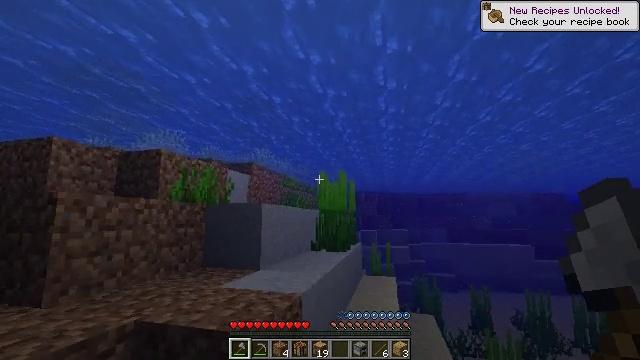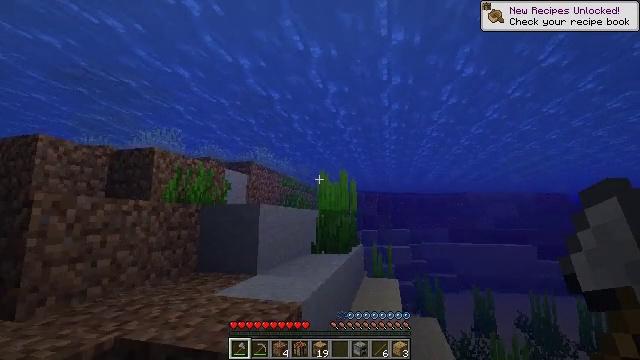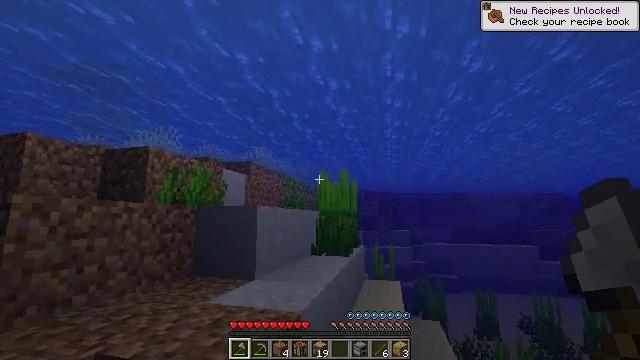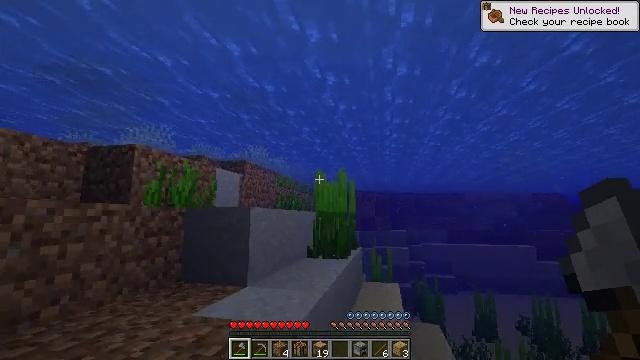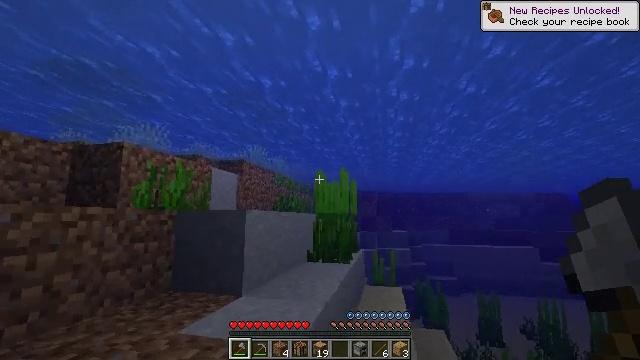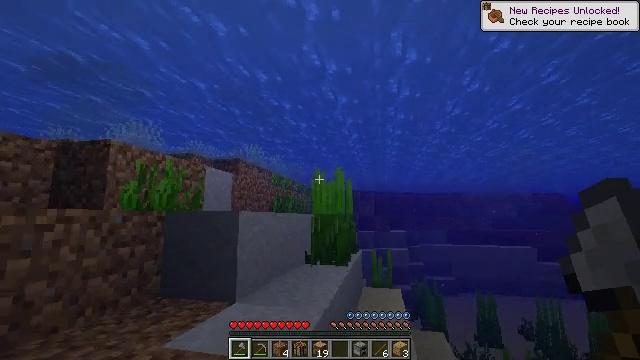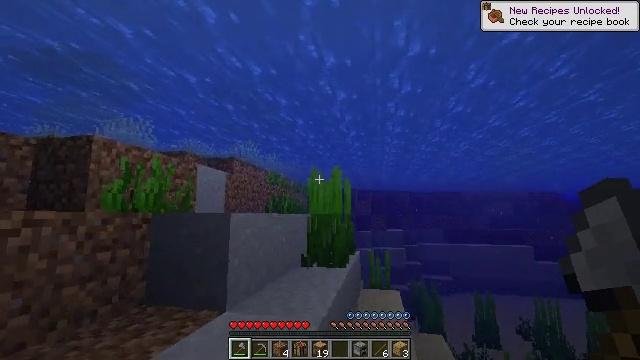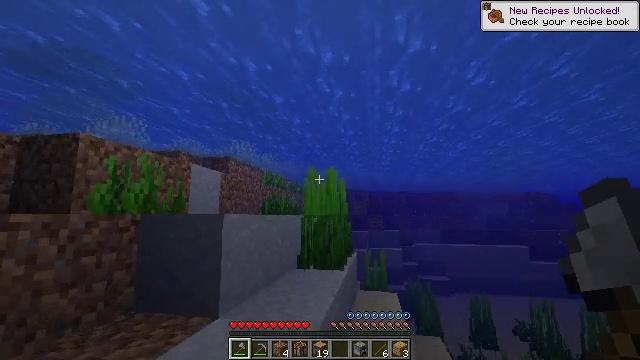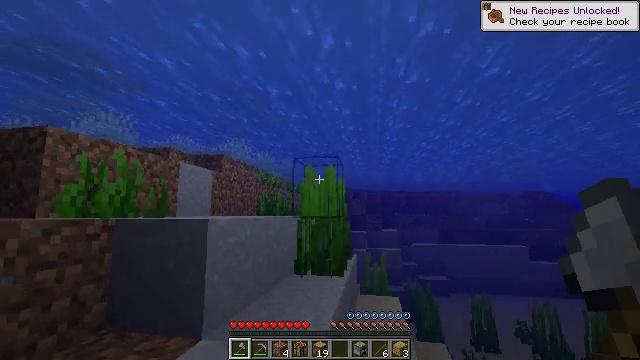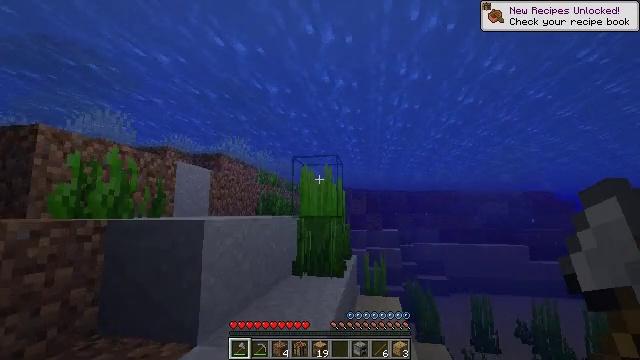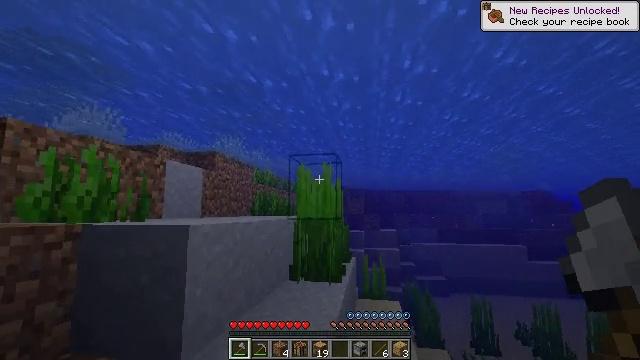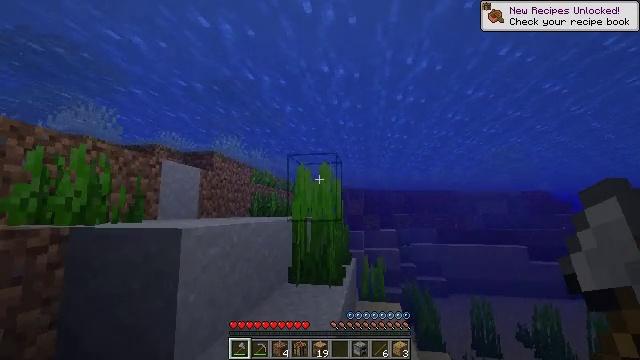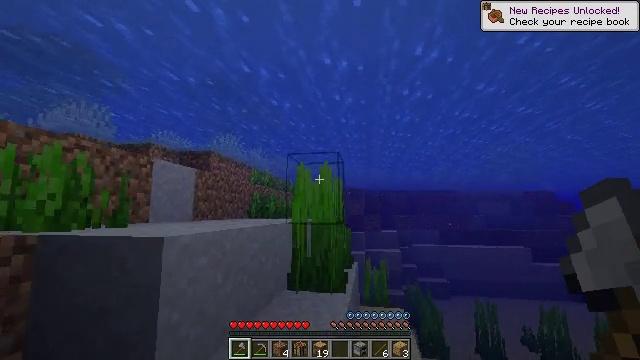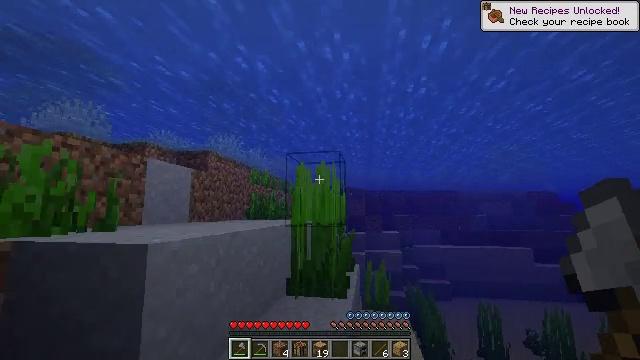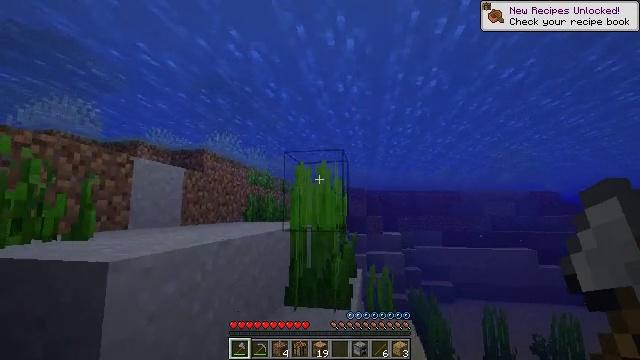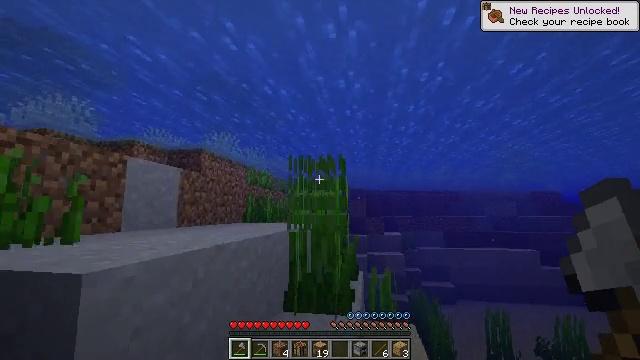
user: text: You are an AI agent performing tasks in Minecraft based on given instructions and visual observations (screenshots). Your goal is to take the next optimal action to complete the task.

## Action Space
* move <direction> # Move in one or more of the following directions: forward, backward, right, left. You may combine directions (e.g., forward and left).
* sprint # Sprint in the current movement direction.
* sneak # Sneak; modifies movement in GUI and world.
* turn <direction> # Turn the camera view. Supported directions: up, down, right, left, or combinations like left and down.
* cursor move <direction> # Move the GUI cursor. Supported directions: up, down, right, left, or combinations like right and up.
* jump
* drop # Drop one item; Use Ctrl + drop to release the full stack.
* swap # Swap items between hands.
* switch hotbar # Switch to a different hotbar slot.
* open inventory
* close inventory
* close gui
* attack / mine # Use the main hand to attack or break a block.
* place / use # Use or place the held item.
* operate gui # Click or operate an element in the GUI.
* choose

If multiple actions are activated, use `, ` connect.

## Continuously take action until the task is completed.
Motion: motion action
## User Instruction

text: Attack the underwater area to get tall seagrass.
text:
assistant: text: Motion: move forward, sprint
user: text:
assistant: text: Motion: move forward, sprint
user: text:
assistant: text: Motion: move forward, sprint
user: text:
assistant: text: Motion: move forward, sprint
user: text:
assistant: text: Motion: move forward, sprint
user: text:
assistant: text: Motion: move forward, sprint
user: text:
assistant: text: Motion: move forward, sprint
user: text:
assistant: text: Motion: move forward, sprint
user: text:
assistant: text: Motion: move forward, sprint
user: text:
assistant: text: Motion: move forward, sprint
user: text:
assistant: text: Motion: move forward, sprint
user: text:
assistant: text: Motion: move forward, sprint
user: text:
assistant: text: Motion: move forward, sprint
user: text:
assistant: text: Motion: move forward, sprint
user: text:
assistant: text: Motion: move forward, sprint, attack / mine
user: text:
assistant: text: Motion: move forward, sprint, attack / mine
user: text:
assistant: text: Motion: move forward, sprint, turn down, attack / mine
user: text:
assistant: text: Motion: move forward, sprint, turn down, attack / mine
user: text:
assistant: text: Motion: move forward, sprint, attack / mine
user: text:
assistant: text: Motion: move forward, sprint, turn down, attack / mine
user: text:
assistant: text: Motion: move forward, sprint, attack / mine
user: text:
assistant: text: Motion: move forward, sprint, turn down, attack / mine
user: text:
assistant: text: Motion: move forward, sprint, attack / mine
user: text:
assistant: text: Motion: move forward, sprint, attack / mine
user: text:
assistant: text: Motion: sprint, attack / mine